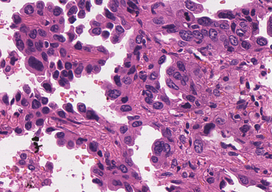
Tumor epithelial tissue: yes
Tumor-associated stroma tissue: yes
Normal tissue: no